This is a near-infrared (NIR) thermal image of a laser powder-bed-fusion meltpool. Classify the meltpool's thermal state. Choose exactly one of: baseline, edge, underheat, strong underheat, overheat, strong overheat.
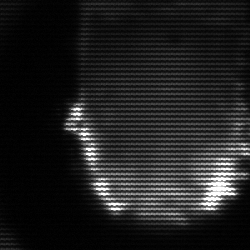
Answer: baseline